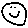
Label: smiley face